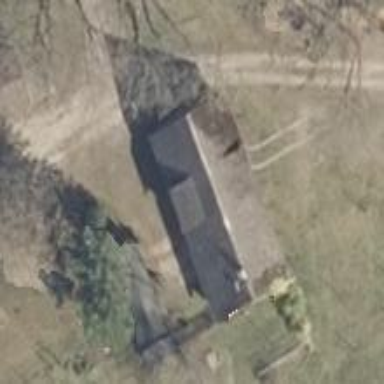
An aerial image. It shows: Simple house.